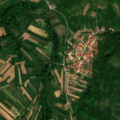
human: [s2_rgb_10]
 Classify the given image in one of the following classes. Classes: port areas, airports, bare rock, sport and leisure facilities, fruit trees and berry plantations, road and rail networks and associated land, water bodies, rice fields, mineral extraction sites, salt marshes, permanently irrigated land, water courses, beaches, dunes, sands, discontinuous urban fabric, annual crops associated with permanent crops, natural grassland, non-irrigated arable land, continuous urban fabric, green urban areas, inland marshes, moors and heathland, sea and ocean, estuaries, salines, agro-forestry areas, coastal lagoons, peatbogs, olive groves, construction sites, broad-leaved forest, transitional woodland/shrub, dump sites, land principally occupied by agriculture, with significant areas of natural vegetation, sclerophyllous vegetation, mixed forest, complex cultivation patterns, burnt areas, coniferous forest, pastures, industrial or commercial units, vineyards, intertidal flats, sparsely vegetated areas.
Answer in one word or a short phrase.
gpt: discontinuous urban fabric, non-irrigated arable land, complex cultivation patterns, land principally occupied by agriculture, with significant areas of natural vegetation, broad-leaved forest, transitional woodland/shrub